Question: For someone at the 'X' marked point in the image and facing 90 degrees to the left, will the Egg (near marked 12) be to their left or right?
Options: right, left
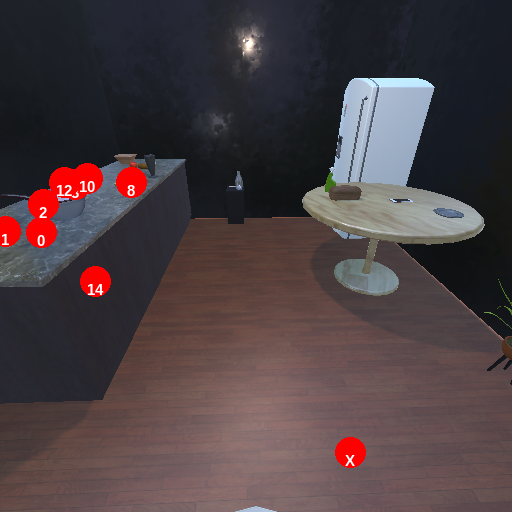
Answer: right